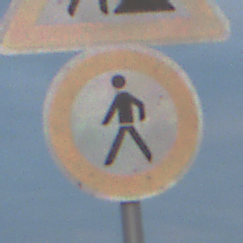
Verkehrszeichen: VerbotFussgaenger
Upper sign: Arbeitsstelle
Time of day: SunriseSunset
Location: Outdoor (Nature)
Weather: PartlyCloudy
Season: NotSpecified
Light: Natural